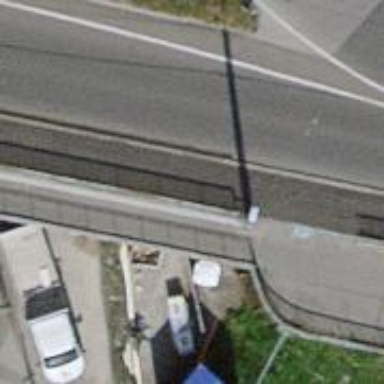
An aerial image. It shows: Secondary road with asphalt surface and trolley wires.